Interaction volume radius: 5 \u00c5
Interaction volume height: 15 \u00c5
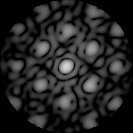
Disorder parameter: 0.4291